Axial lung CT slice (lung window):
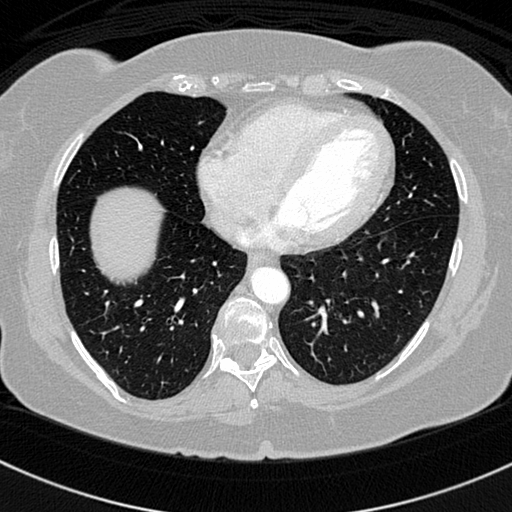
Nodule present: no